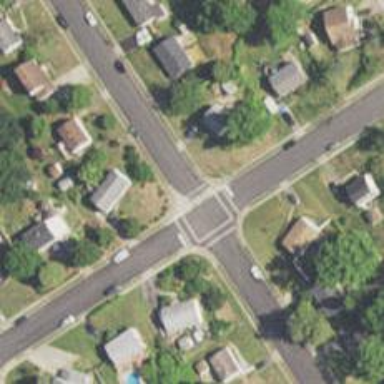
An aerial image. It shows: Marked road crossing.